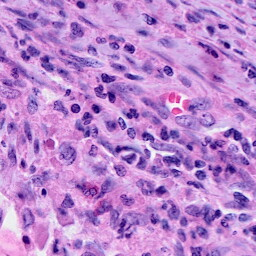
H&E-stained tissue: Cervix